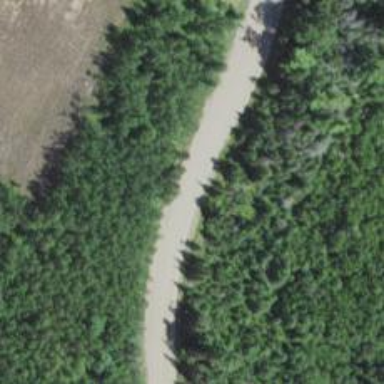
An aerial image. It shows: Unclassified road.